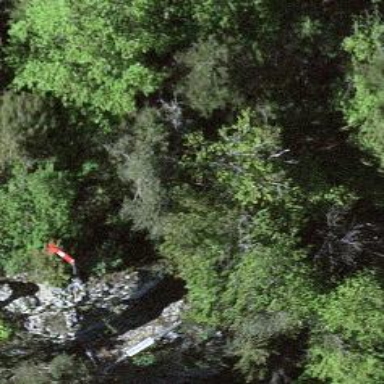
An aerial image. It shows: Natural cliff.